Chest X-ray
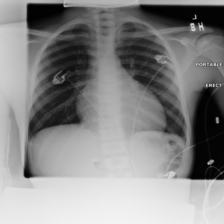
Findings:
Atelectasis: negative
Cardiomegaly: negative
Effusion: negative
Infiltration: negative
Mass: negative
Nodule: negative
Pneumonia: negative
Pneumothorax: negative
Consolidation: negative
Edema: negative
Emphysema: negative
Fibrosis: negative
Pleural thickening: negative
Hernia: negative